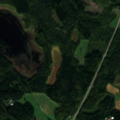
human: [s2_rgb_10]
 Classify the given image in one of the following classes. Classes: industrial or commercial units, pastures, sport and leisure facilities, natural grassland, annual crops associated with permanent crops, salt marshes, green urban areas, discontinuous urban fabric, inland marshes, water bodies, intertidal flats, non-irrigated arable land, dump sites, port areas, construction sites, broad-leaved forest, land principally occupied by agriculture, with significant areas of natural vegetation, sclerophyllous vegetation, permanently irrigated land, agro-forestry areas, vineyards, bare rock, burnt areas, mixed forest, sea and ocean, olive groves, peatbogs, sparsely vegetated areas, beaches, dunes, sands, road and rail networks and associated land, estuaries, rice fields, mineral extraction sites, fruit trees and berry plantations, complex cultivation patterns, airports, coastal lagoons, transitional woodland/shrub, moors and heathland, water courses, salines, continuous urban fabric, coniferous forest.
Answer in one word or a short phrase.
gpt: coniferous forest, mixed forest, water bodies